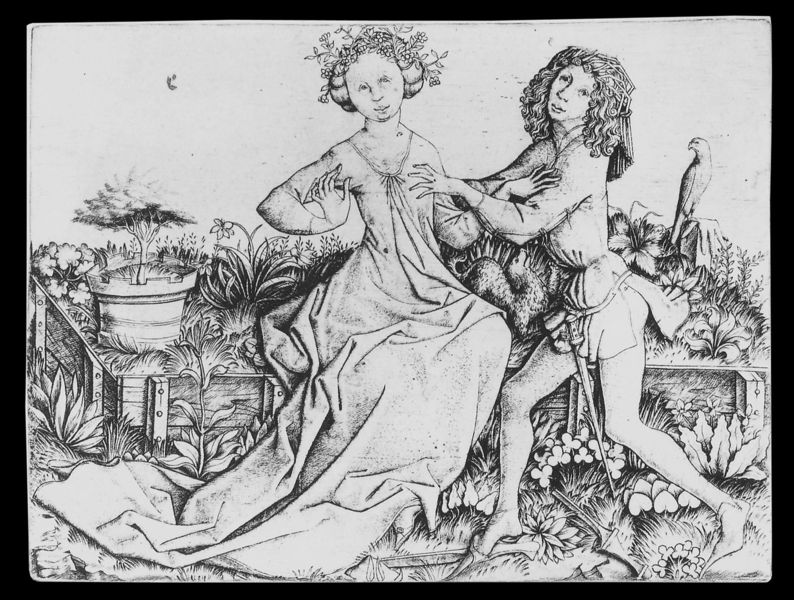
Titel: Liebespaar auf der Rasenbank
Künstler: Meister E.S.
Institution: Wien, Graphische Sammlung Albertina
Schlagwörter: baum, blätter, falke, mann, vogel, sitzen, blume, blumen, brust, busen, frau, haar, kleid, zeichnung, blüten, hund, rasen, tier, tiere, schleife, arme, falten, gewand, haare, paar, pflanze, pflanzen, locken, garten, beine, blumentopf, liebe, kisten, schuhe, bank, bretter, junge, druck, stich, schwert, waffe, degen, kranz, liebespaar, jüngling, dolch, mittelalter, beet, antrag, papagei, drache, fra, schwert#, rasenbank, bonsei, mädcchen